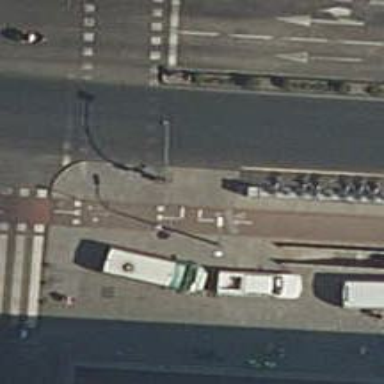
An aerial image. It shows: Crossing with traffic signals.